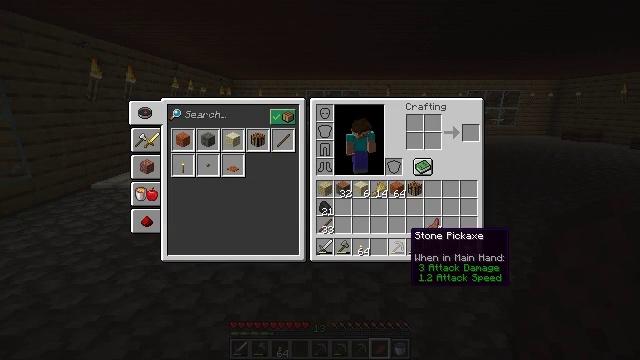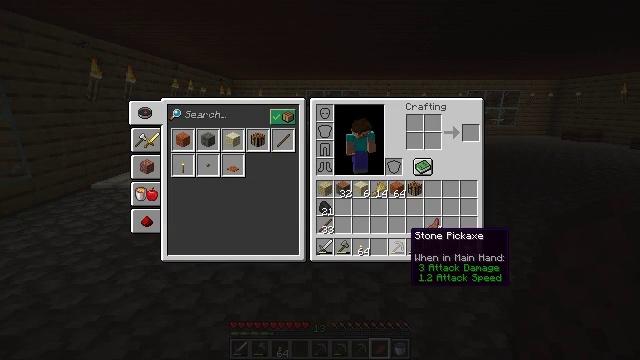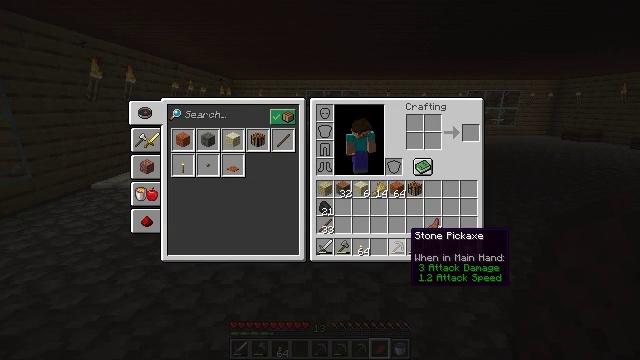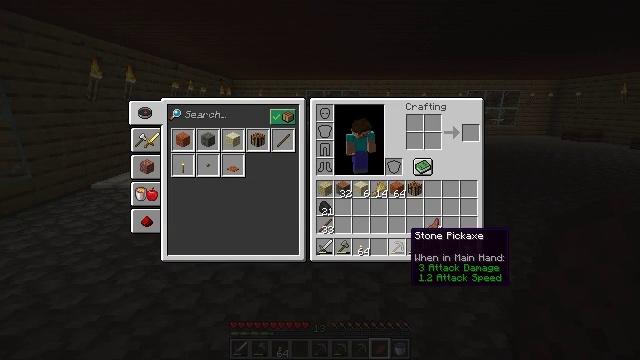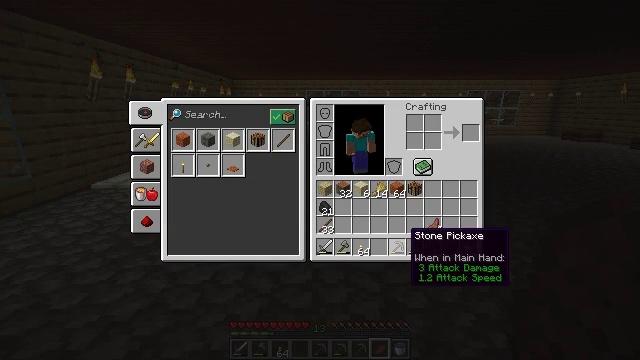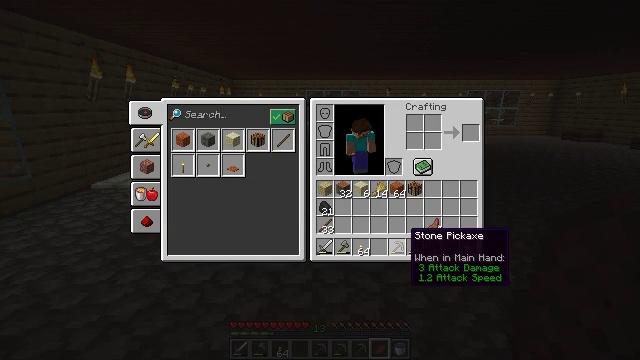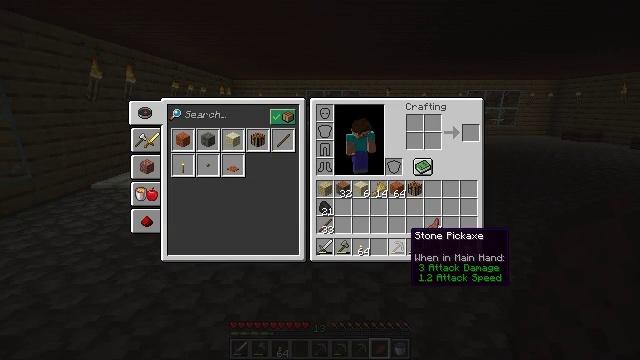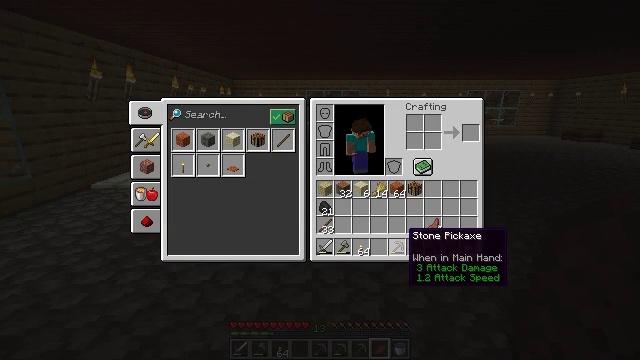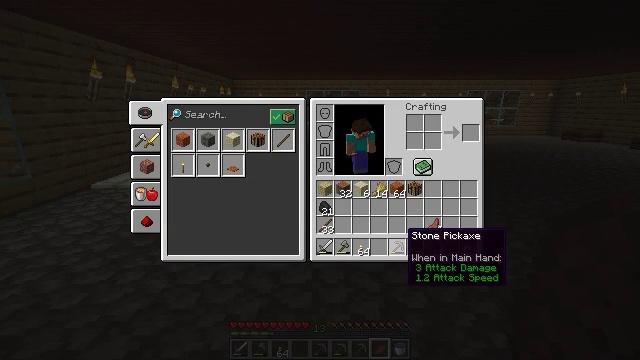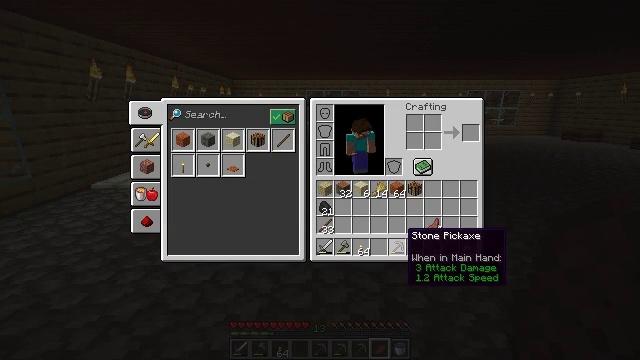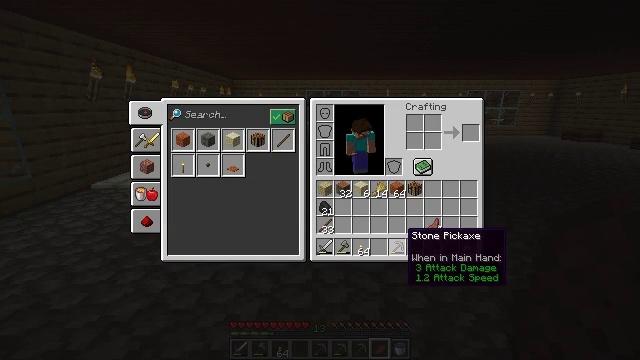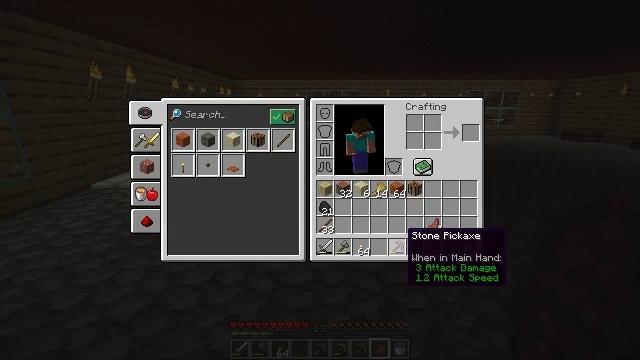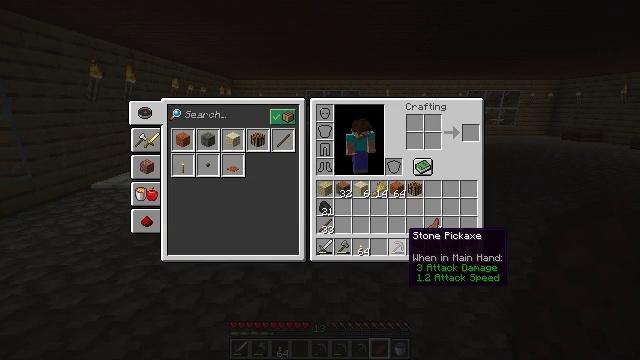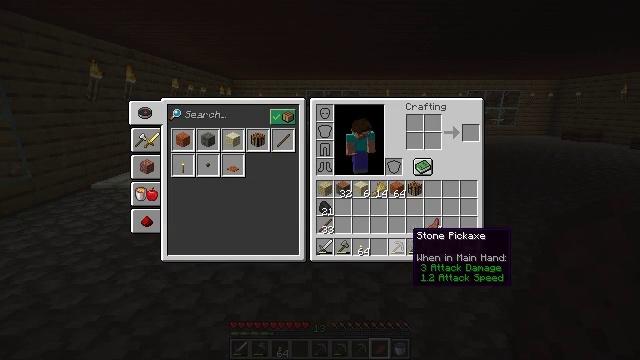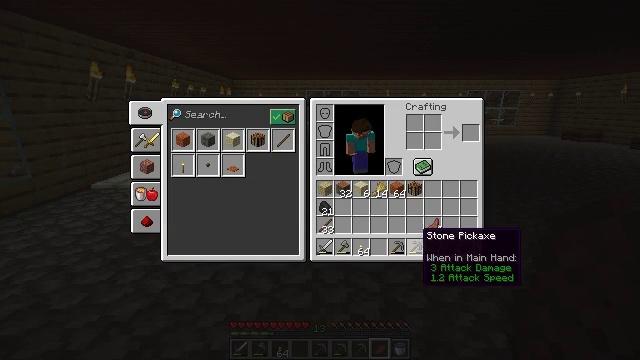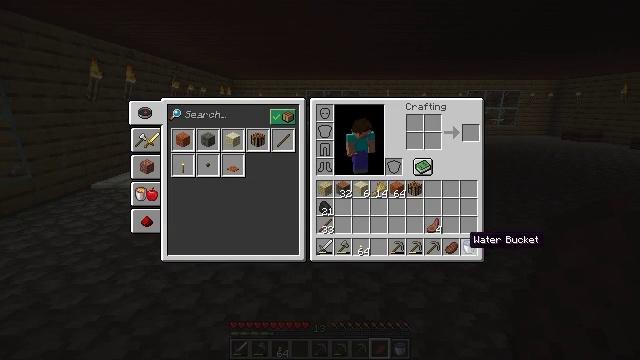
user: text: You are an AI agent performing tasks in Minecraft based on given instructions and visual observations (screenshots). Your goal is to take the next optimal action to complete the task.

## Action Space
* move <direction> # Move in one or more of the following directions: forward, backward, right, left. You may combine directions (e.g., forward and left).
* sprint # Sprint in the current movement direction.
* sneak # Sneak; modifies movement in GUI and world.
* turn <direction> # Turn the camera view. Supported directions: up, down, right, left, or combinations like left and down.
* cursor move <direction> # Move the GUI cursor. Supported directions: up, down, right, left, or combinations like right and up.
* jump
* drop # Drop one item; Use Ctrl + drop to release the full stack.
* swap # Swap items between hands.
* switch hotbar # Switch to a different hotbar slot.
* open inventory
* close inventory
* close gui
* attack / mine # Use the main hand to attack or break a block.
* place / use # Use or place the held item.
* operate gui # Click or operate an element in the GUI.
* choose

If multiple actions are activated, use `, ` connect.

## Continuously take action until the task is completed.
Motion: motion action
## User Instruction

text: Attack the cobblestone slab to gather it.
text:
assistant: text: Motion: no_op
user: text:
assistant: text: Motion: no_op
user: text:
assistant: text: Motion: no_op
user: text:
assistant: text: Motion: no_op
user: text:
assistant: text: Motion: no_op
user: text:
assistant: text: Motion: no_op
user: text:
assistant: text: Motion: no_op
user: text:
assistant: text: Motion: no_op
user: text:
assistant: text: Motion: no_op
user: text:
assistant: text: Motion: no_op
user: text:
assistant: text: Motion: no_op
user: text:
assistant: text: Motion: no_op
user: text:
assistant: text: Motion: no_op
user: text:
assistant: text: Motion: cursor move right
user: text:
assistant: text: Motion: cursor move right
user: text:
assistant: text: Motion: no_op
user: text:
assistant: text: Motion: no_op
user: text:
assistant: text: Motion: no_op
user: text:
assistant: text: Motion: no_op
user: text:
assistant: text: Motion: cursor move right
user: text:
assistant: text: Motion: no_op
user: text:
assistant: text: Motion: no_op
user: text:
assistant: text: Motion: no_op
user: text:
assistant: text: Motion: no_op
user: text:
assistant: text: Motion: no_op
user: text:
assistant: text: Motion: no_op
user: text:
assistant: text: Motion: no_op
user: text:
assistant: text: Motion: no_op
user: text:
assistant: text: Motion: no_op
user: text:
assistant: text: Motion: no_op